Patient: sex F, age 75
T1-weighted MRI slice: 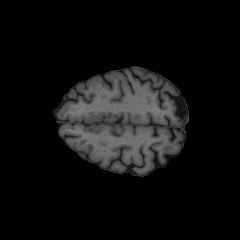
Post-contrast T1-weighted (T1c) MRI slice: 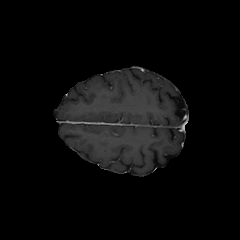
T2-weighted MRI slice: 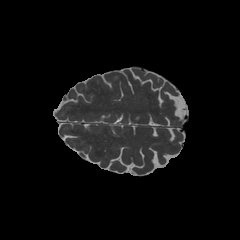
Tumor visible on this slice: no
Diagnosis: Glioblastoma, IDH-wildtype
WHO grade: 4